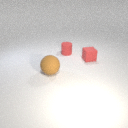
small red rubber cylinder behind large brown rubber sphere